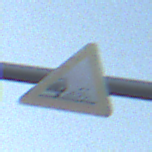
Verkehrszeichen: SplittSchotter
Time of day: SunriseSunset
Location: Outdoor (Nature)
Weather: Clear
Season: Winter
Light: Natural